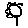
Label: flower